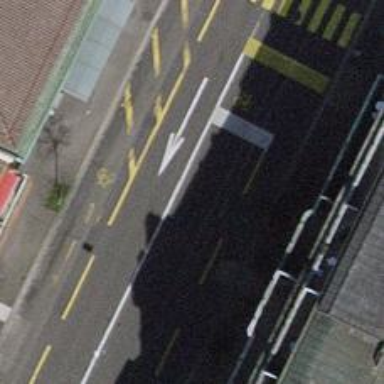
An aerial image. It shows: Secondary road with asphalt surface. There are sidewalks on both sides. The road has trolley wires and shared busway for cyclists on the left side.